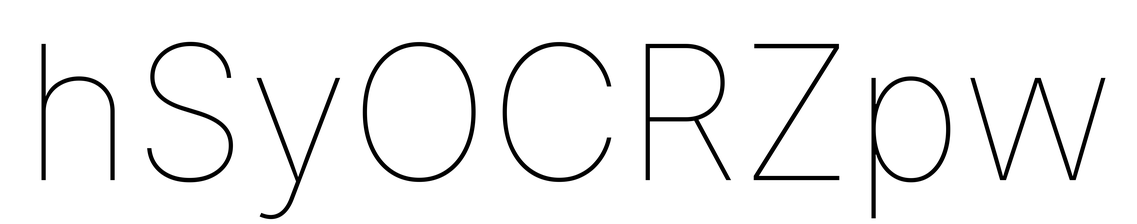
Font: Inter_Thin